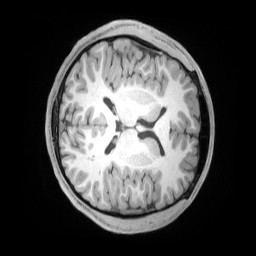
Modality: T1w
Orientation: axial
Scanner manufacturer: siemens
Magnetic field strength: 3 T
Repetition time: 2.53 s
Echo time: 0.00169 s